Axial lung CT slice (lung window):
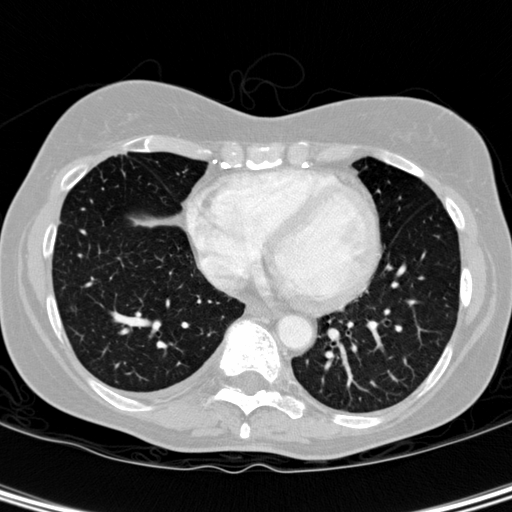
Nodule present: no